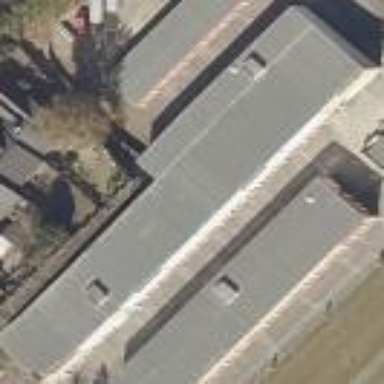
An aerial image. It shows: Building that serves as storage rental shop.